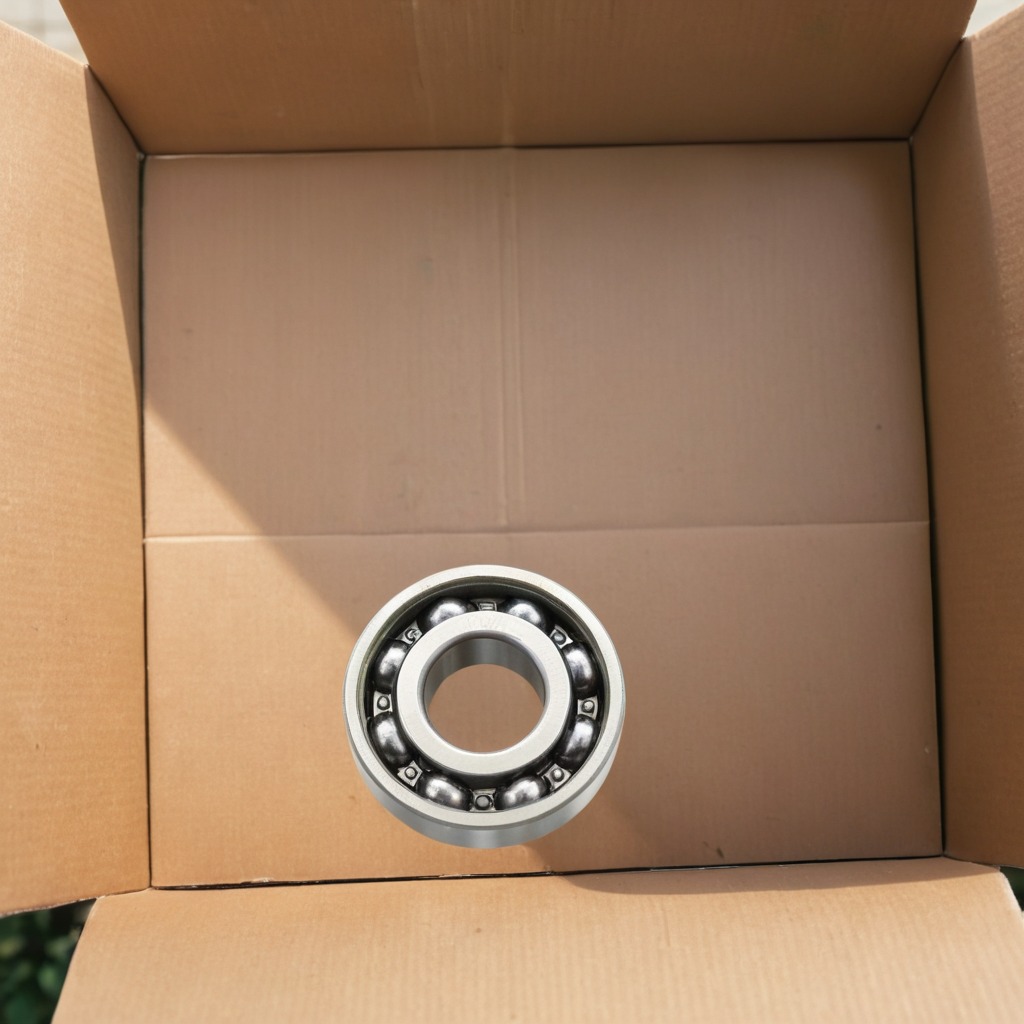
A metal ball bearing is lying on the cardboard surface.